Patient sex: M
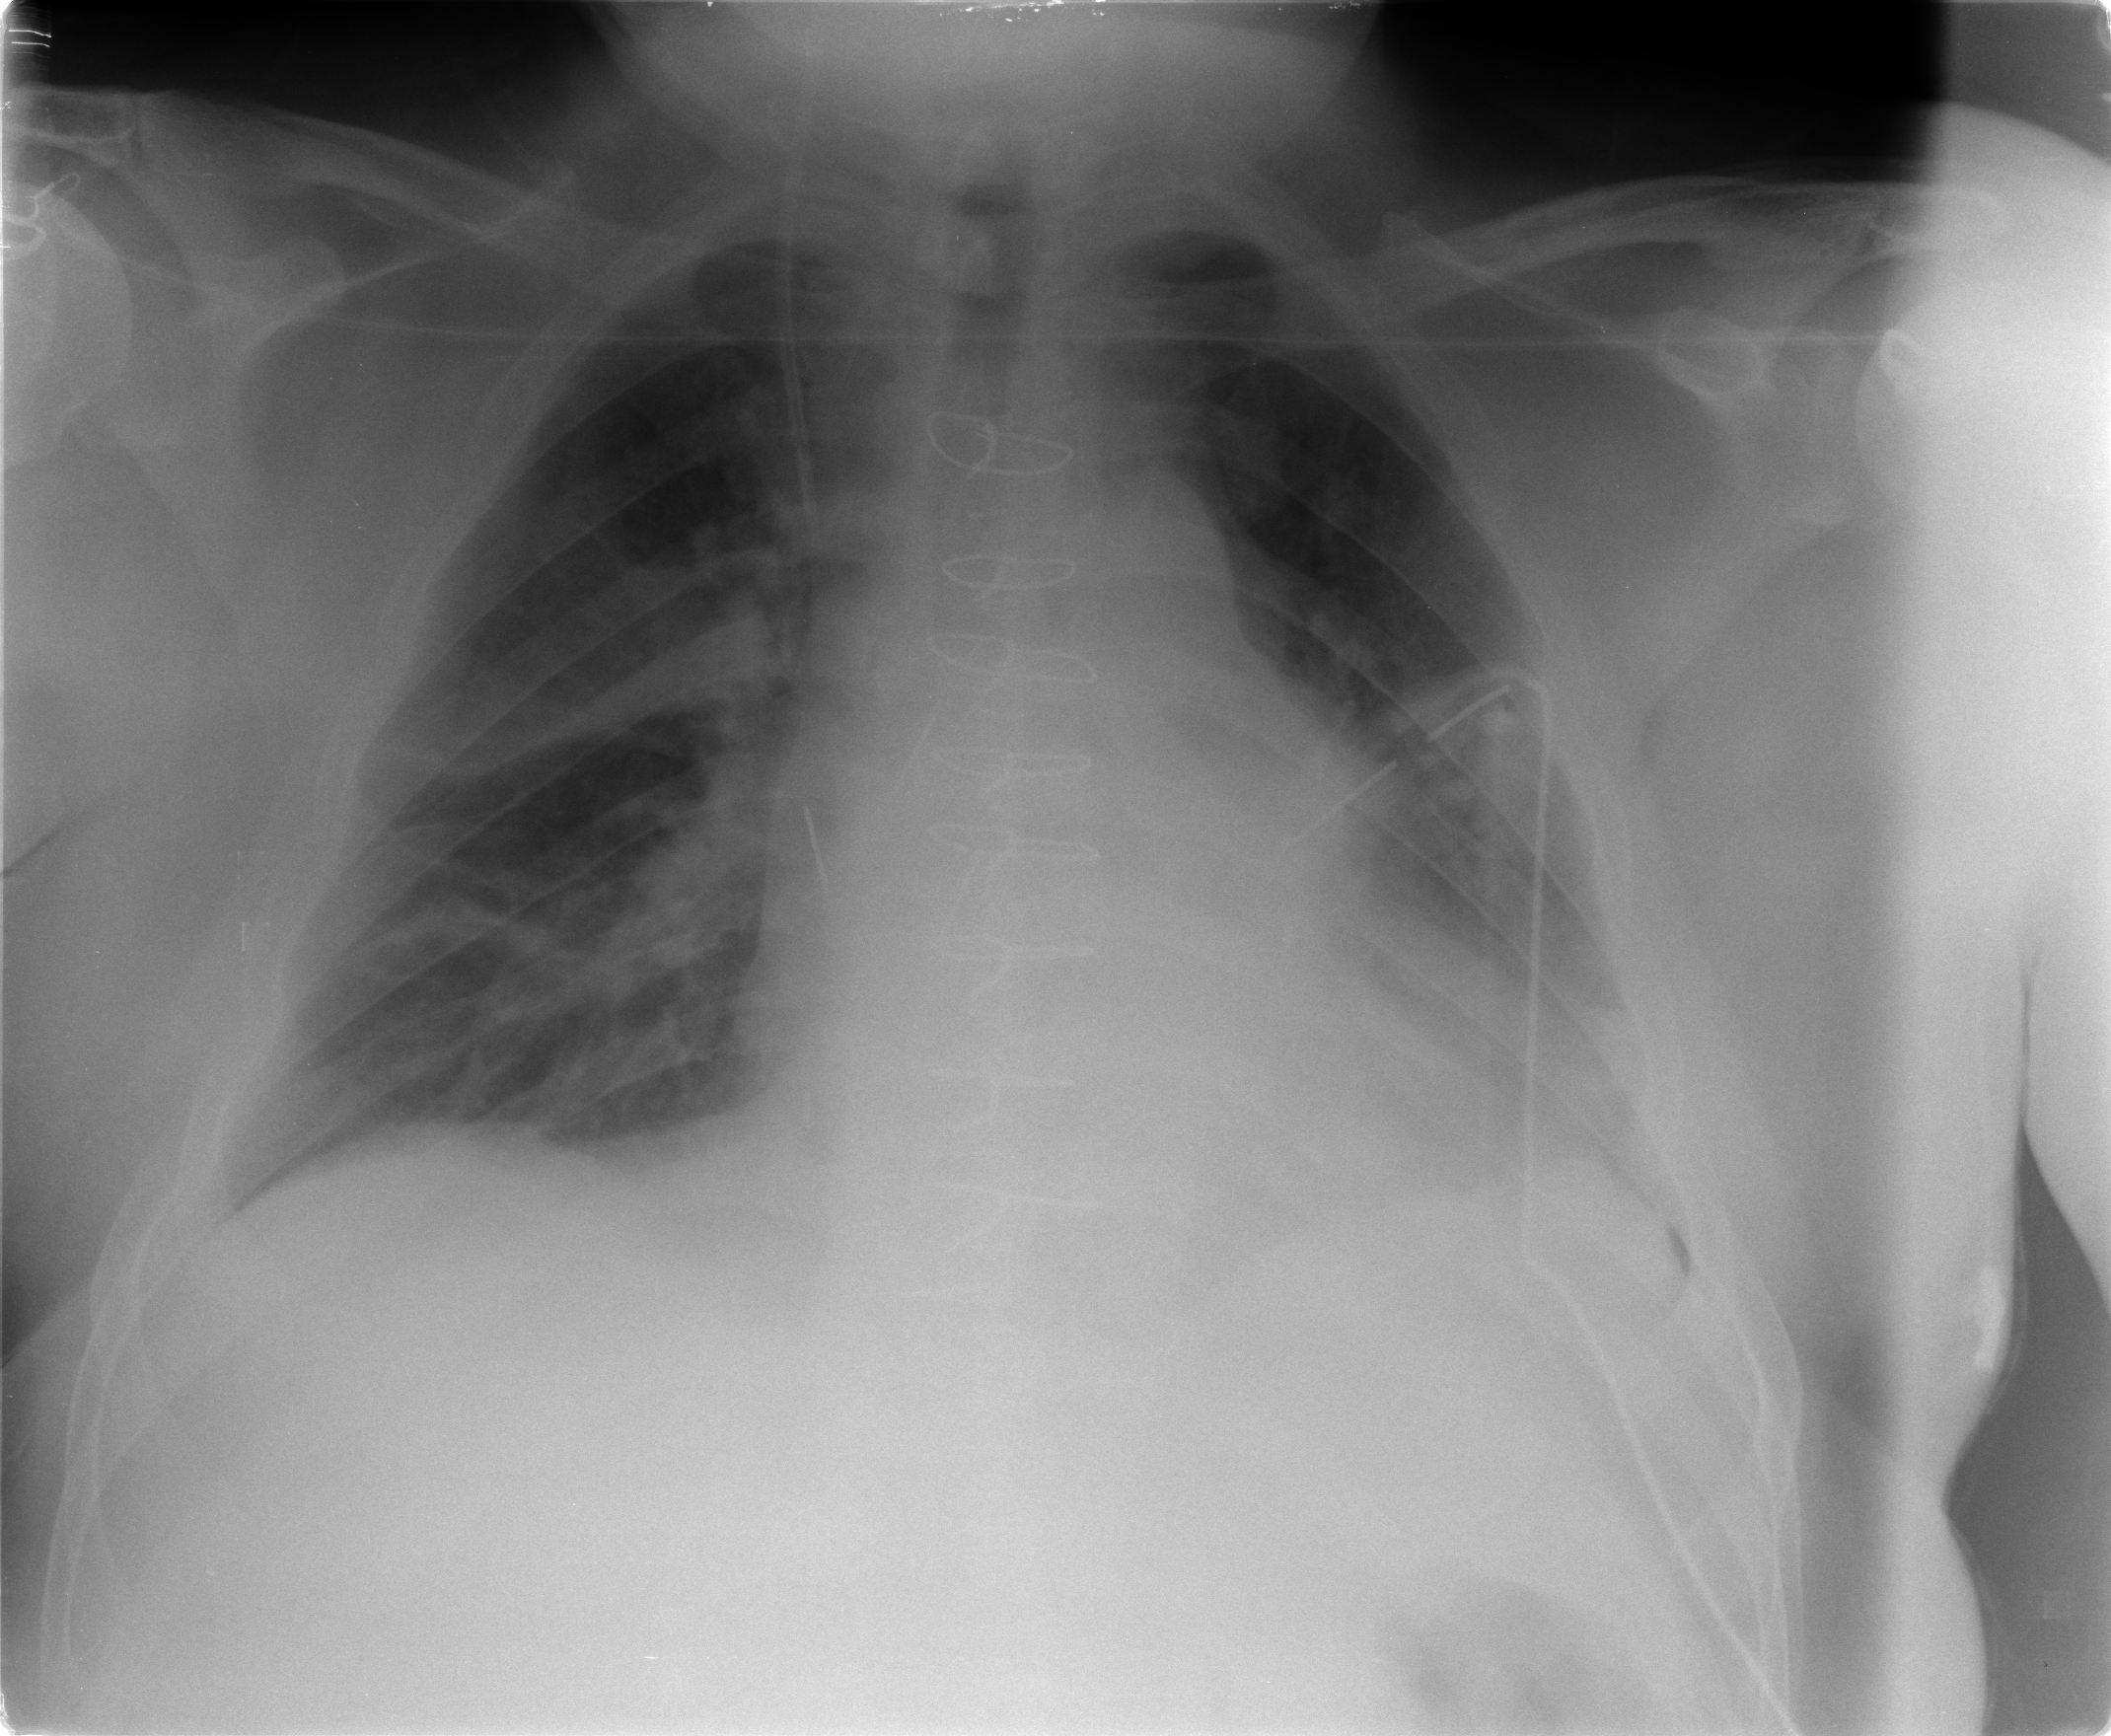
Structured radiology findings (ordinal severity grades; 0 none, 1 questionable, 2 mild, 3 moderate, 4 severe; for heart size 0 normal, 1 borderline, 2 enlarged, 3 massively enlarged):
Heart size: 1
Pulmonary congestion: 1
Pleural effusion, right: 1
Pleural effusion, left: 2
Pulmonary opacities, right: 1
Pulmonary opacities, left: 1
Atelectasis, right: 2
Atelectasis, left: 2